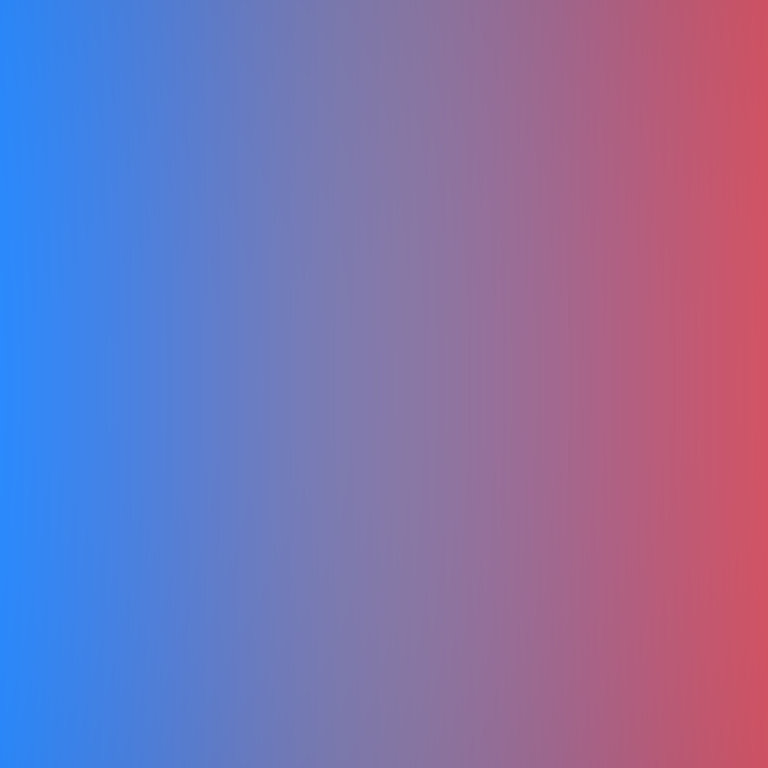
Abstract light effect, smooth gradient from cool blue to warm red, calm atmosphere, soft blend, no room, no furniture, no objects.